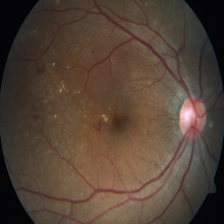
Diabetic retinopathy grade: Severe